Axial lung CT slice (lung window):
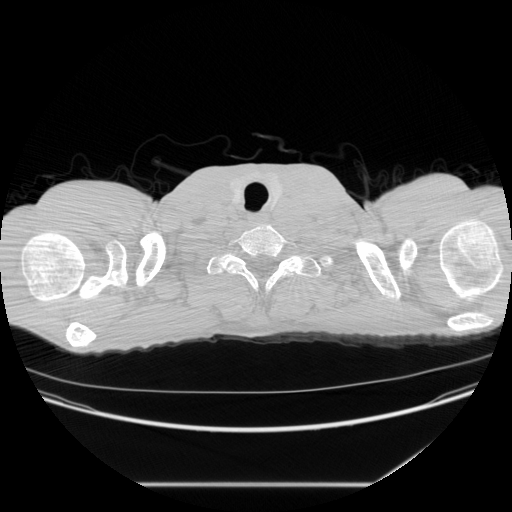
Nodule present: no